Question: I'm trying to use an array of input values to do a live sum of the values.
Here is the example:
'''
SUM <input id="proyected_analysis_expense_1" name="proyected_analysis_expense[name][]" type="text" value="">
<script type="text/javascript">
jQuery("#proyected_category_expense_1").live("change", function(){
pce1_value = parseFloat(jQuery("#proyected_category_expense_1").val());
total = pce1_value ;
jQuery("#proyected_analysis_expense_1").val(total.toFixed(2));
});
</script>
FIELD1: <input id="proyected_category_expense_1" name="flow_budget[flow_budget_details_attributes][1][amount]" type="text" value=""></td></tr>
'''
Here is the live <URL>

The problem is that the sum is not working on the demo
I want this using dynamic information
'''
<script type="text/javascript">
jQuery("#proyected_category_expense_1").live("change", function(){
pce1_value = parseFloat(jQuery("#proyected_category_expense_1").val());
pce2_value = parseFloat(jQuery("#proyected_category_expense_2").val());
pce3_value = parseFloat(jQuery("#proyected_category_expense_3").val());
.... ///this will continue without type
total = pce1_value + pce2_value + .... ; ///this will continue without type
jQuery("#proyected_analysis_expense_1").val(total.toFixed(2));
jQuery("#proyected_analysis_expense_2").val(total.toFixed(2));
.... ///this will continue without type
});
</script>
'''
Please somebody can help me how to do the sum in input arrays?
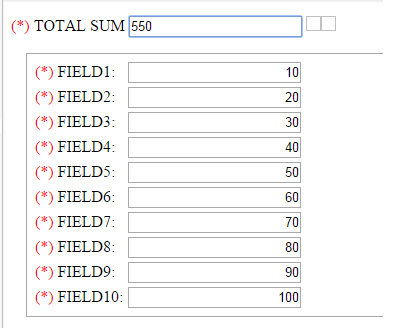
Answer: The problem is you are assigning the value of the current input element to the total instead of summing it.
So instead of adding multiple change handlers, use a single change handler then add all the target input element values like
'''
jQuery(".group input[id^='proyected_category_expense_']").live("change", function() {
var totalval = 0.00;
var $group = jQuery(this).closest('.group');
$group.find("input[id^='proyected_category_expense_']").each(function() {
totalval += (+this.value || 0)
});
$group.find('input[name="proyected_analysis_expense[name][]"]').val(totalval.toFixed(2));
});
'''
'''
<script src="https://ajax.googleapis.com/ajax/libs/jquery/1.6.4/jquery.min.js"></script>
<div class="columns_1 group">
<p>
<label><span style="color:red">(*) </span>TOTAL SUM 1</label>
<input id="proyected_analysis_expense_1" name="proyected_analysis_expense[name][]" type="text" value="">
<a onclick="document.getElementById('div_1').style.display='';return false;">
<img src="/images/standard/add.png" height="15" width="15">
</a>
<a onclick="document.getElementById('div_1').style.display='none';return false;">
<img src="/images/standard/delete.png" height="15" width="15">
</a>
</p>
<div id="div_1" style="margin: 15px 15px 0px; padding: 5px; border: 1px solid rgb(170, 170, 170);">
<table>
<tbody>
<tr>
<td><span style="color:red">(*) </span>FIELD1:</td>
<td>
<input id="proyected_category_expenses" name="flow_budget[flow_budget_details_attributes][1][flow_budget_id]" type="hidden">
<input id="proyected_category_expenses" name="flow_budget[flow_budget_details_attributes][1][category_expense_id]" type="hidden" value="1">
<input id="proyected_category_expenses" name="flow_budget[flow_budget_details_attributes][1][analysis_expense_id]" type="hidden" value="1">
<input autocomplete="off" class="validate[required,length[0,255]]" id="proyected_category_expense_1" name="flow_budget[flow_budget_details_attributes][1][amount]" onpaste="return false;" style="text-align:right" type="text" value="">
</td>
</tr>
<tr>
<td><span style="color:red">(*) </span>FIELD2:</td>
<td>
<input id="proyected_category_expenses" name="flow_budget[flow_budget_details_attributes][2][flow_budget_id]" type="hidden">
<input id="proyected_category_expenses" name="flow_budget[flow_budget_details_attributes][2][category_expense_id]" type="hidden" value="2">
<input id="proyected_category_expenses" name="flow_budget[flow_budget_details_attributes][2][analysis_expense_id]" type="hidden" value="1">
<input autocomplete="off" class="validate[required,length[0,255]]" id="proyected_category_expense_2" name="flow_budget[flow_budget_details_attributes][2][amount]" onpaste="return false;" style="text-align:right" type="text" value="">
</td>
</tr>
<tr>
<td><span style="color:red">(*) </span>FIELD3:</td>
<td>
<input id="proyected_category_expenses" name="flow_budget[flow_budget_details_attributes][3][flow_budget_id]" type="hidden">
<input id="proyected_category_expenses" name="flow_budget[flow_budget_details_attributes][3][category_expense_id]" type="hidden" value="3">
<input id="proyected_category_expenses" name="flow_budget[flow_budget_details_attributes][3][analysis_expense_id]" type="hidden" value="1">
<input autocomplete="off" class="validate[required,length[0,255]]" id="proyected_category_expense_3" name="flow_budget[flow_budget_details_attributes][3][amount]" onpaste="return false;" style="text-align:right" type="text" value="">
</td>
</tr>
<tr>
<td><span style="color:red">(*) </span>FIELD4:</td>
<td>
<input id="proyected_category_expenses" name="flow_budget[flow_budget_details_attributes][4][flow_budget_id]" type="hidden">
<input id="proyected_category_expenses" name="flow_budget[flow_budget_details_attributes][4][category_expense_id]" type="hidden" value="4">
<input id="proyected_category_expenses" name="flow_budget[flow_budget_details_attributes][4][analysis_expense_id]" type="hidden" value="1">
<input autocomplete="off" class="validate[required,length[0,255]]" id="proyected_category_expense_4" name="flow_budget[flow_budget_details_attributes][4][amount]" onkeypress="return numbersOnly(this, event);" onpaste="return false;" style="text-align:right"
type="text" value="">
</td>
</tr>
<tr>
<td><span style="color:red">(*) </span>FIELD5:</td>
<td>
<input id="proyected_category_expenses" name="flow_budget[flow_budget_details_attributes][5][flow_budget_id]" type="hidden">
<input id="proyected_category_expenses" name="flow_budget[flow_budget_details_attributes][5][category_expense_id]" type="hidden" value="5">
<input id="proyected_category_expenses" name="flow_budget[flow_budget_details_attributes][5][analysis_expense_id]" type="hidden" value="1">
<input autocomplete="off" class="validate[required,length[0,255]]" id="proyected_category_expense_5" name="flow_budget[flow_budget_details_attributes][5][amount]" onkeypress="return numbersOnly(this, event);" onpaste="return false;" style="text-align:right"
type="text" value="">
</td>
</tr>
<tr>
<td><span style="color:red">(*) </span>FIELD6:</td>
<td>
<input id="proyected_category_expenses" name="flow_budget[flow_budget_details_attributes][6][flow_budget_id]" type="hidden">
<input id="proyected_category_expenses" name="flow_budget[flow_budget_details_attributes][6][category_expense_id]" type="hidden" value="6">
<input id="proyected_category_expenses" name="flow_budget[flow_budget_details_attributes][6][analysis_expense_id]" type="hidden" value="1">
<input autocomplete="off" class="validate[required,length[0,255]]" id="proyected_category_expense_6" name="flow_budget[flow_budget_details_attributes][6][amount]" onkeypress="return numbersOnly(this, event);" onpaste="return false;" style="text-align:right"
type="text" value="">
</td>
</tr>
<tr>
<td><span style="color:red">(*) </span>FIELD7:</td>
<td>
<input id="proyected_category_expenses" name="flow_budget[flow_budget_details_attributes][7][flow_budget_id]" type="hidden">
<input id="proyected_category_expenses" name="flow_budget[flow_budget_details_attributes][7][category_expense_id]" type="hidden" value="7">
<input id="proyected_category_expenses" name="flow_budget[flow_budget_details_attributes][7][analysis_expense_id]" type="hidden" value="1">
<input autocomplete="off" class="validate[required,length[0,255]]" id="proyected_category_expense_7" name="flow_budget[flow_budget_details_attributes][7][amount]" onkeypress="return numbersOnly(this, event);" onpaste="return false;" style="text-align:right"
type="text" value="">
</td>
</tr>
<tr>
<td><span style="color:red">(*) </span>FIELD8:</td>
<td>
<input id="proyected_category_expenses" name="flow_budget[flow_budget_details_attributes][8][flow_budget_id]" type="hidden">
<input id="proyected_category_expenses" name="flow_budget[flow_budget_details_attributes][8][category_expense_id]" type="hidden" value="8">
<input id="proyected_category_expenses" name="flow_budget[flow_budget_details_attributes][8][analysis_expense_id]" type="hidden" value="1">
<input autocomplete="off" class="validate[required,length[0,255]]" id="proyected_category_expense_8" name="flow_budget[flow_budget_details_attributes][8][amount]" onkeypress="return numbersOnly(this, event);" onpaste="return false;" style="text-align:right"
type="text" value="">
</td>
</tr>
<tr>
<td><span style="color:red">(*) </span>FIELD9:</td>
<td>
<input id="proyected_category_expenses" name="flow_budget[flow_budget_details_attributes][9][flow_budget_id]" type="hidden">
<input id="proyected_category_expenses" name="flow_budget[flow_budget_details_attributes][9][category_expense_id]" type="hidden" value="9">
<input id="proyected_category_expenses" name="flow_budget[flow_budget_details_attributes][9][analysis_expense_id]" type="hidden" value="1">
<input autocomplete="off" class="validate[required,length[0,255]]" id="proyected_category_expense_9" name="flow_budget[flow_budget_details_attributes][9][amount]" onkeypress="return numbersOnly(this, event);" onpaste="return false;" style="text-align:right"
type="text" value="">
</td>
</tr>
<tr>
<td><span style="color:red">(*) </span>FIELD10:</td>
<td>
<input id="proyected_category_expenses" name="flow_budget[flow_budget_details_attributes][30][flow_budget_id]" type="hidden">
<input id="proyected_category_expenses" name="flow_budget[flow_budget_details_attributes][30][category_expense_id]" type="hidden" value="30">
<input id="proyected_category_expenses" name="flow_budget[flow_budget_details_attributes][30][analysis_expense_id]" type="hidden" value="1">
<input autocomplete="off" class="validate[required,length[0,255]]" id="proyected_category_expense_30" name="flow_budget[flow_budget_details_attributes][30][amount]" onkeypress="return numbersOnly(this, event);" onpaste="return false;" style="text-align:right"
type="text" value="">
</td>
</tr>
</tbody>
</table>
</div>
<p></p>
</div>
<div class="columns_1 group">
<p>
<label><span style="color:red">(*) </span>TOTAL SUM 2</label>
<input id="proyected_analysis_expense_2" name="proyected_analysis_expense[name][]" type="text" value="">
<a onclick="document.getElementById('div_1').style.display='';return false;">
<img src="/images/standard/add.png" height="15" width="15">
</a>
<a onclick="document.getElementById('div_1').style.display='none';return false;">
<img src="/images/standard/delete.png" height="15" width="15">
</a>
</p>
<div id="div_1" style="margin: 15px 15px 0px; padding: 5px; border: 1px solid rgb(170, 170, 170);">
<table>
<tbody>
<tr>
<td><span style="color:red">(*) </span>FIELD01:</td>
<td>
<input id="proyected_category_expenses" name="flow_budget[flow_budget_details_attributes][11][flow_budget_id]" type="hidden">
<input id="proyected_category_expenses" name="flow_budget[flow_budget_details_attributes][11][category_expense_id]" type="hidden" value="1">
<input id="proyected_category_expenses" name="flow_budget[flow_budget_details_attributes][11][analysis_expense_id]" type="hidden" value="1">
<input autocomplete="off" class="validate[required,length[0,255]]" id="proyected_category_expense_11" name="flow_budget[flow_budget_details_attributes][11][amount]" onpaste="return false;" style="text-align:right" type="text" value="">
</td>
</tr>
<tr>
<td><span style="color:red">(*) </span>FIEL0D2:</td>
<td>
<input id="proyected_category_expenses" name="flow_budget[flow_budget_details_attributes][12][flow_budget_id]" type="hidden">
<input id="proyected_category_expenses" name="flow_budget[flow_budget_details_attributes][12][category_expense_id]" type="hidden" value="2">
<input id="proyected_category_expenses" name="flow_budget[flow_budget_details_attributes][12][analysis_expense_id]" type="hidden" value="1">
<input autocomplete="off" class="validate[required,length[0,255]]" id="proyected_category_expense_12" name="flow_budget[flow_budget_details_attributes][12][amount]" onpaste="return false;" style="text-align:right" type="text" value="">
</td>
</tr>
</tbody>
</table>
</div>
<p></p>
</div>
'''